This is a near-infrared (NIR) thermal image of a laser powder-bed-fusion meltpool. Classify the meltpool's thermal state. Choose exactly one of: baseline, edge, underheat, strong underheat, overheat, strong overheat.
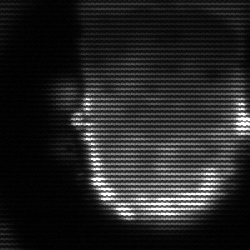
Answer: baseline